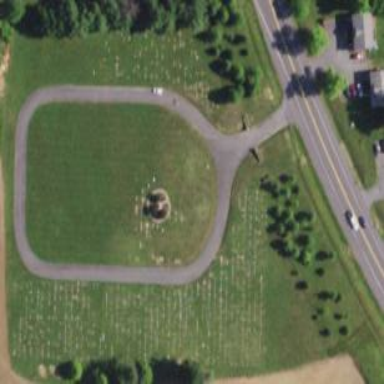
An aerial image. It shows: Cemetery.